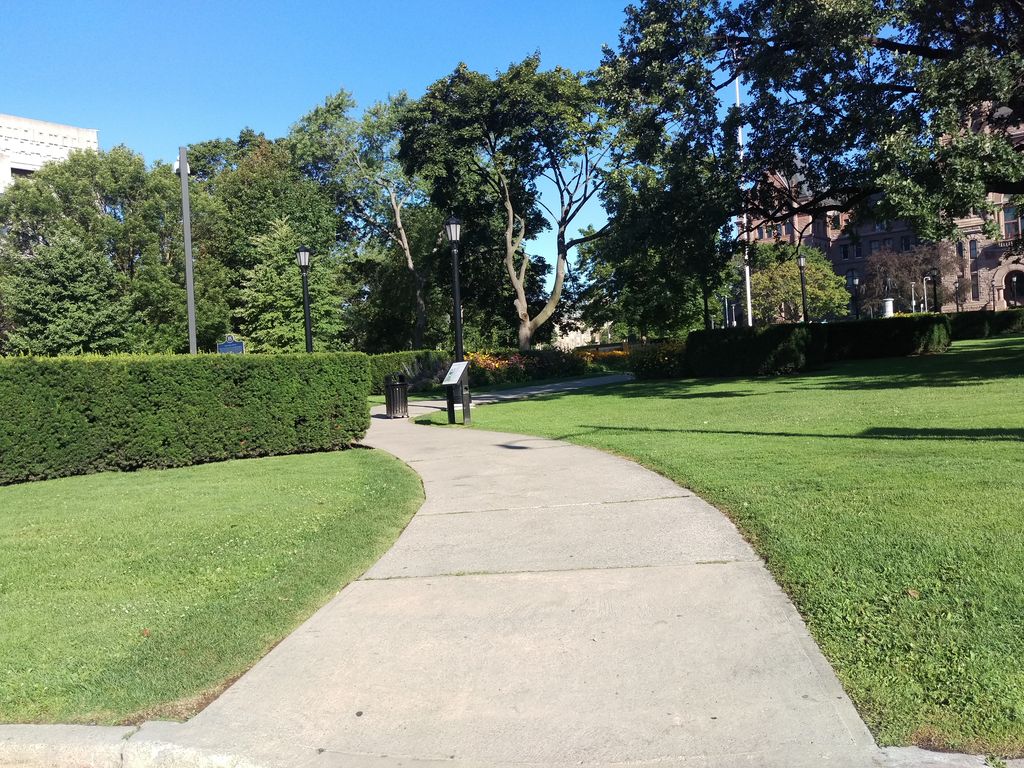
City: toronto